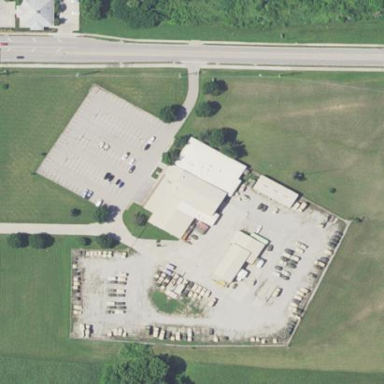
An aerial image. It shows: Military building located in area designated for military land use.